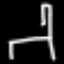
Label: chair